Question:
I am developing a MVC app.
I have a commenting feature in the app.
My problem is, when any user posts a comments without pressing the enter key, then the comment comes out as one single line and crosses the screen and the user has to scroll horizontally to see the entire comment.
I want to wrap the comment and show it at a specific width.
Ex.
> admin 04 May 13 12:43 PM
zxczxcasdasdzxczxcasdasdzxczxcasdasdzxczxcasdasdzxczxcasdasdzxczxcasdasdzxczxcasdasdzxczxca
I use the below code to show the comments in the view
'''
<div class="CommentP" style="width:550px;" >
@Html.DisplayFor(ModelItem => item.CommentText, new {style = "width:550px;" })
</div>
'''
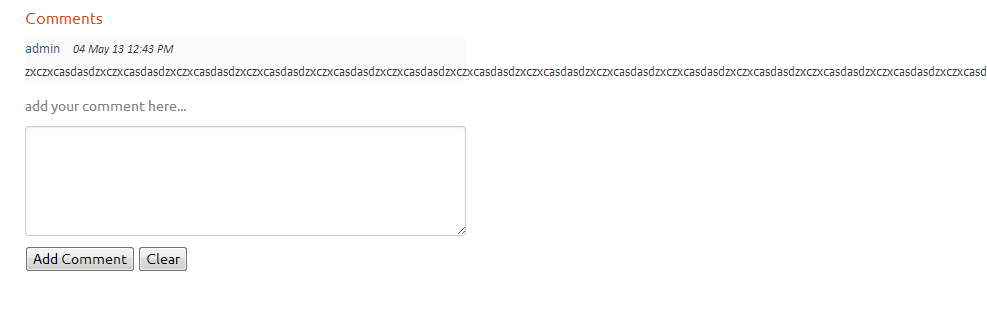
Answer: Use '<div style="word-wrap:break-word;">' or '<div style="overflow:auto;">'